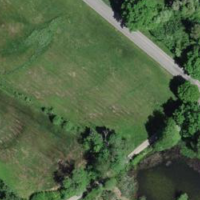
EUNIS habitat code: 24
Species observed at this site:
Alnus glutinosa
Cirsium arvense
Prunus spinosa
Phasia hemiptera